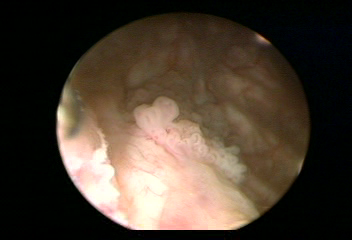
Modality: WLC
Class: Malignant
Subclass: HighGradePapillary
Lesion: L1
Stage: Ta
Morphology: Papillary
Bladder cancer association: Yes
Annotated structures: Tumor